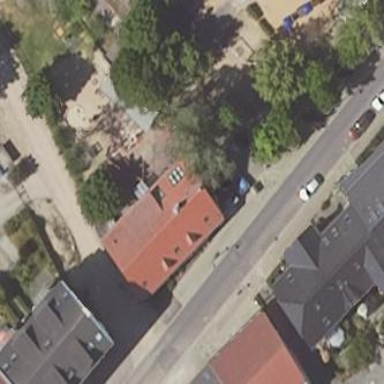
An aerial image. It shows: Kindergarten building.